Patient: sex M, age 68
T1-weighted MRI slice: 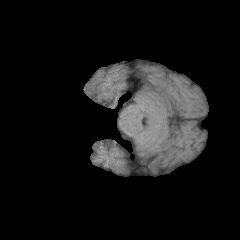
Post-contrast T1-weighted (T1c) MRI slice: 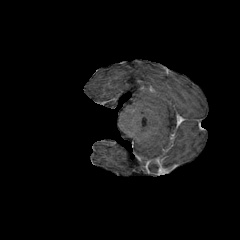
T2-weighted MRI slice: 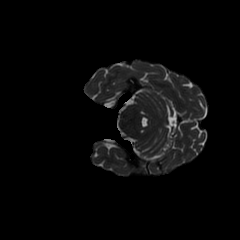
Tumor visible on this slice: no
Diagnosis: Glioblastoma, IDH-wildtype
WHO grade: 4